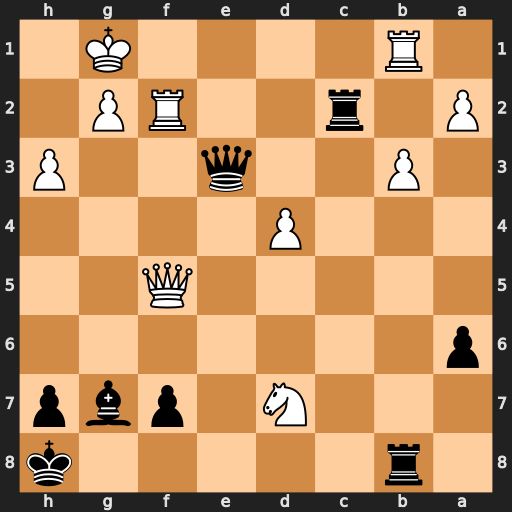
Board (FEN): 1r5k/3N1pbp/p7/5Q2/3P4/1P2q2P/P1r2RP1/1R4K1
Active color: b
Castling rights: -
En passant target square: -
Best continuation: Rxf2 Qxf2 Qxf2+ Kxf2 Bxd4+